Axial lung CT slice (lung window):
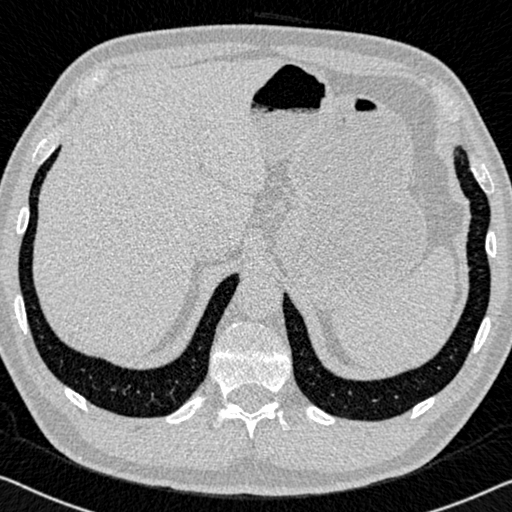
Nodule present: no